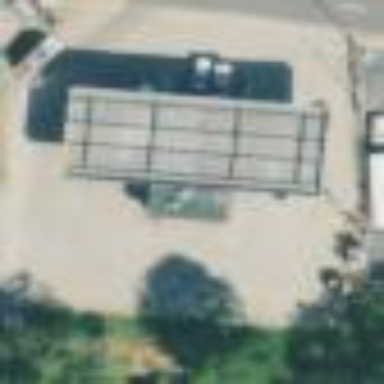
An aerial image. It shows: Fuel station.